【题型】解答题　【知识点】解析几何　【难度】medium
\textbf{变式14}如图，已知椭圆\(C_1:\frac{x^2}{4}+y^2=1(y\ge0)\)和抛物线\(C_2:x^2=2py(p>0)\)的焦点\(F\)是\(C_1\)的上顶点，过\(F\)的直线交\(C_2\)于\(M\)、\(N\)两点，连接\(NO\)、\(MO\)并延长之，分别交\(C_1\)于\(A\)、\(B\)两点，连接AB，设\(\triangle OMN\)、\(\triangle OAB\)的面积分别为\(S_{\triangle OMN}\)、\(S_{\triangle OAB}\)。

\vspace{0.5em}
\noindent

(1) 求\(p\)的值；

\noindent
(2) 求\(\overrightarrow{OM}\cdot\overrightarrow{ON}\)的值；

\noindent
(3) 求\(\frac{S_{\triangle OMN}}{S_{\triangle OAB}}\)的取值范围。

\vspace{0.5em}
\noindent
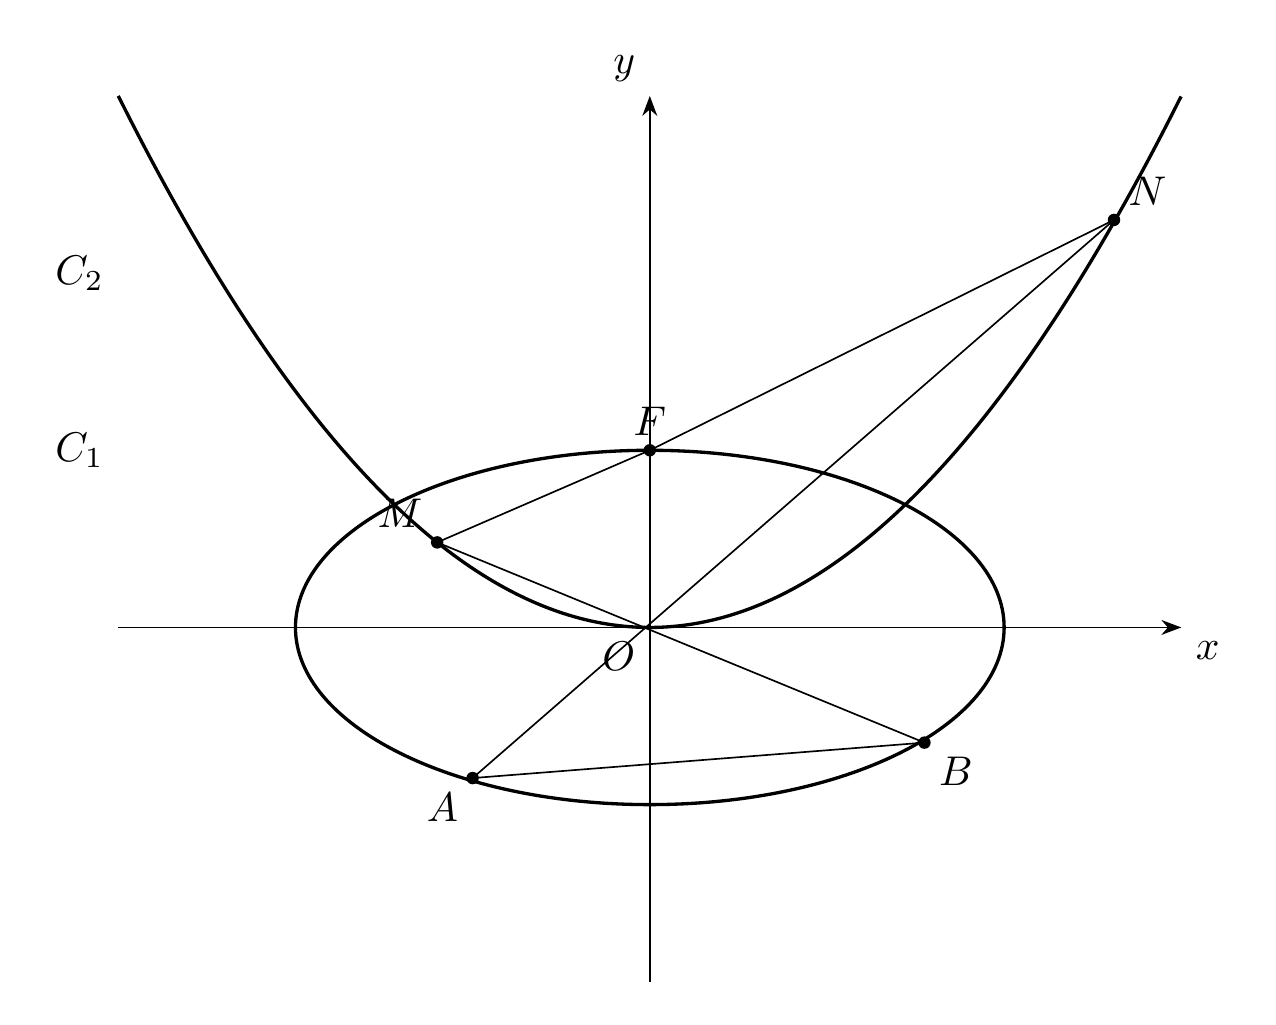
【解答】
【答案】
\noindent
(2)

\noindent
若直线\(MN\)与\(y\)轴重合，则与抛物线\(C_2\)只有一个公共点，不符合题意，故直线\(MN\)的斜率存在，设直线\(MN\)的方程为\(y=kx+1\)，点\(M(x_1,y_1)\)，\(N(x_2,y_2)\)。

\noindent
联立
\[
\begin{cases}
y=kx+1 \\
x^2=4y
\end{cases}
\]
得\(x^2-4kx-4=0\)，\(\Delta=16k^2+16>0\)恒成立，则\(x_1+x_2=4k\)，\(x_1x_2=-4\)。

\noindent

\[
\overrightarrow{OM}\cdot\overrightarrow{ON}=x_1x_2+y_1y_2=x_1x_2+\frac{x_1^2}{4}\frac{x_2^2}{4}=-4+1=-3.
\]

\vspace{0.5em}
\noindent
(3) 设直线\(NO\)、\(MO\)的斜率分别为\(k_1\)、\(k_2\)，其中\(k_1>0\)，\(k_2<0\)。

\noindent
联立\(\begin{cases} y = k_1x \\ x^2 + 4y^2 = 4 \end{cases}\)可得\((4k_1^2 + 1)x^2 = 4\)，解得\(x = \pm\frac{2}{\sqrt{4k_1^2 + 1}}\)，

点\(A\)在第三象限，则\(x_A = -\frac{2}{\sqrt{4k_1^2 + 1}}\)，

点\(B\)在第四象限，同理可得\(x_B = \frac{2}{\sqrt{4k_2^2 + 1}}\)，

且\(k_1k_2 = \frac{y_1y_2}{x_1x_2} = \frac{x_1x_2}{16} = -\frac{1}{4}\)。

\[
\frac{S_{\triangle OMN}}{S_{\triangle OAB}} = \frac{|OM| \cdot |ON|}{|OB| \cdot |OA|} = \frac{|x_1| \cdot |x_2|}{|x_B| \cdot |x_A|} = \frac{|x_1| \cdot |x_2|}{\frac{2}{\sqrt{4k_1^2 + 1}} \cdot \frac{2}{\sqrt{4k_2^2 + 1}}}
\]

\[
= \sqrt{(4k_1^2 + 1)(4k_2^2 + 1)} = \sqrt{4k_1^2 + \frac{1}{4k_1^2} + 2} \ge 2\sqrt{\sqrt{2} \cdot 4k_1^2 \cdot \frac{1}{4k_1^2} + 2} = 2,
\]

当且仅当\(k_1 = \frac{1}{2}\)时，等号成立。

\(\frac{S_{\triangle OMN}}{S_{\triangle OAB}}\)的取值范围为\([2, +\infty)\)。

【点睛】方法点睛：

解答直线与圆锥曲线的题目时，时常把两个曲线的方程联立，消去\(x\)（或\(y\)）建立一元二次方程，然后借助根与系数的关系，并结合题设条件建立有关参变量的等量关系，涉及到直线方程的设法时，务必考虑全面，不要忽略直线斜率为0或不存在等特殊情形，强化有关直线与圆锥曲线联立得出一元二次方程后的运算能力，重视根与系数之间的关系、弦长、斜率、三角形的面积等问题。